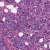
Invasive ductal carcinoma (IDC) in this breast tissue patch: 1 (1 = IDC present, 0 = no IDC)